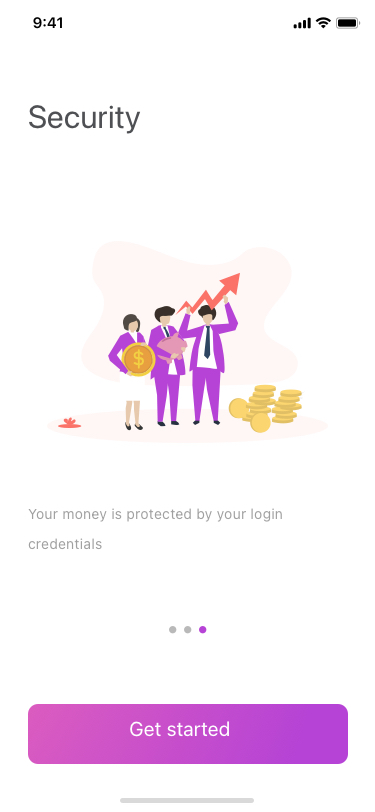
Text in this UI design:
Security

Your money is protected by your login credentials
Get started